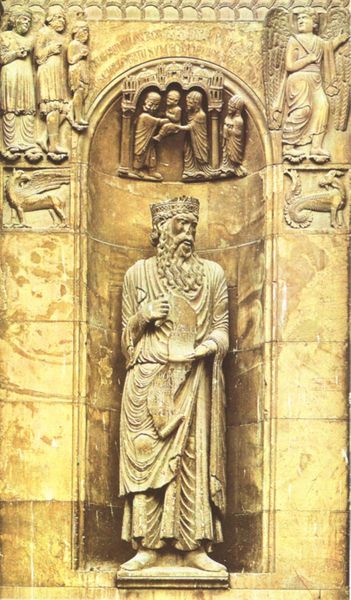
Titel: Propheten der Westfassade, Fidenza Dom
Standort: Fidenza, Dom S. Donnino (EU - I - Emilia-Romagna)
Schlagwörter: flügel, mann, frankreich, kleider, tiere, bart, stein, steine, kirche, figur, gewand, gold, kind, krone, engel, skulptur, deutschland, relief, bogen, mauer, figuren, könig, fugen, nische, rolle, romanik, greif, taufe, pegasus, kirchenbau, schriftband, wandskulptur, nordalpin, deutschladn, 1100, ziegenfisch, fassendenskulptur